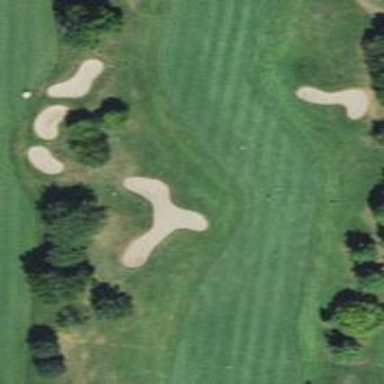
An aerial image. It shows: Grassy area designated as golf fairway.